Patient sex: M
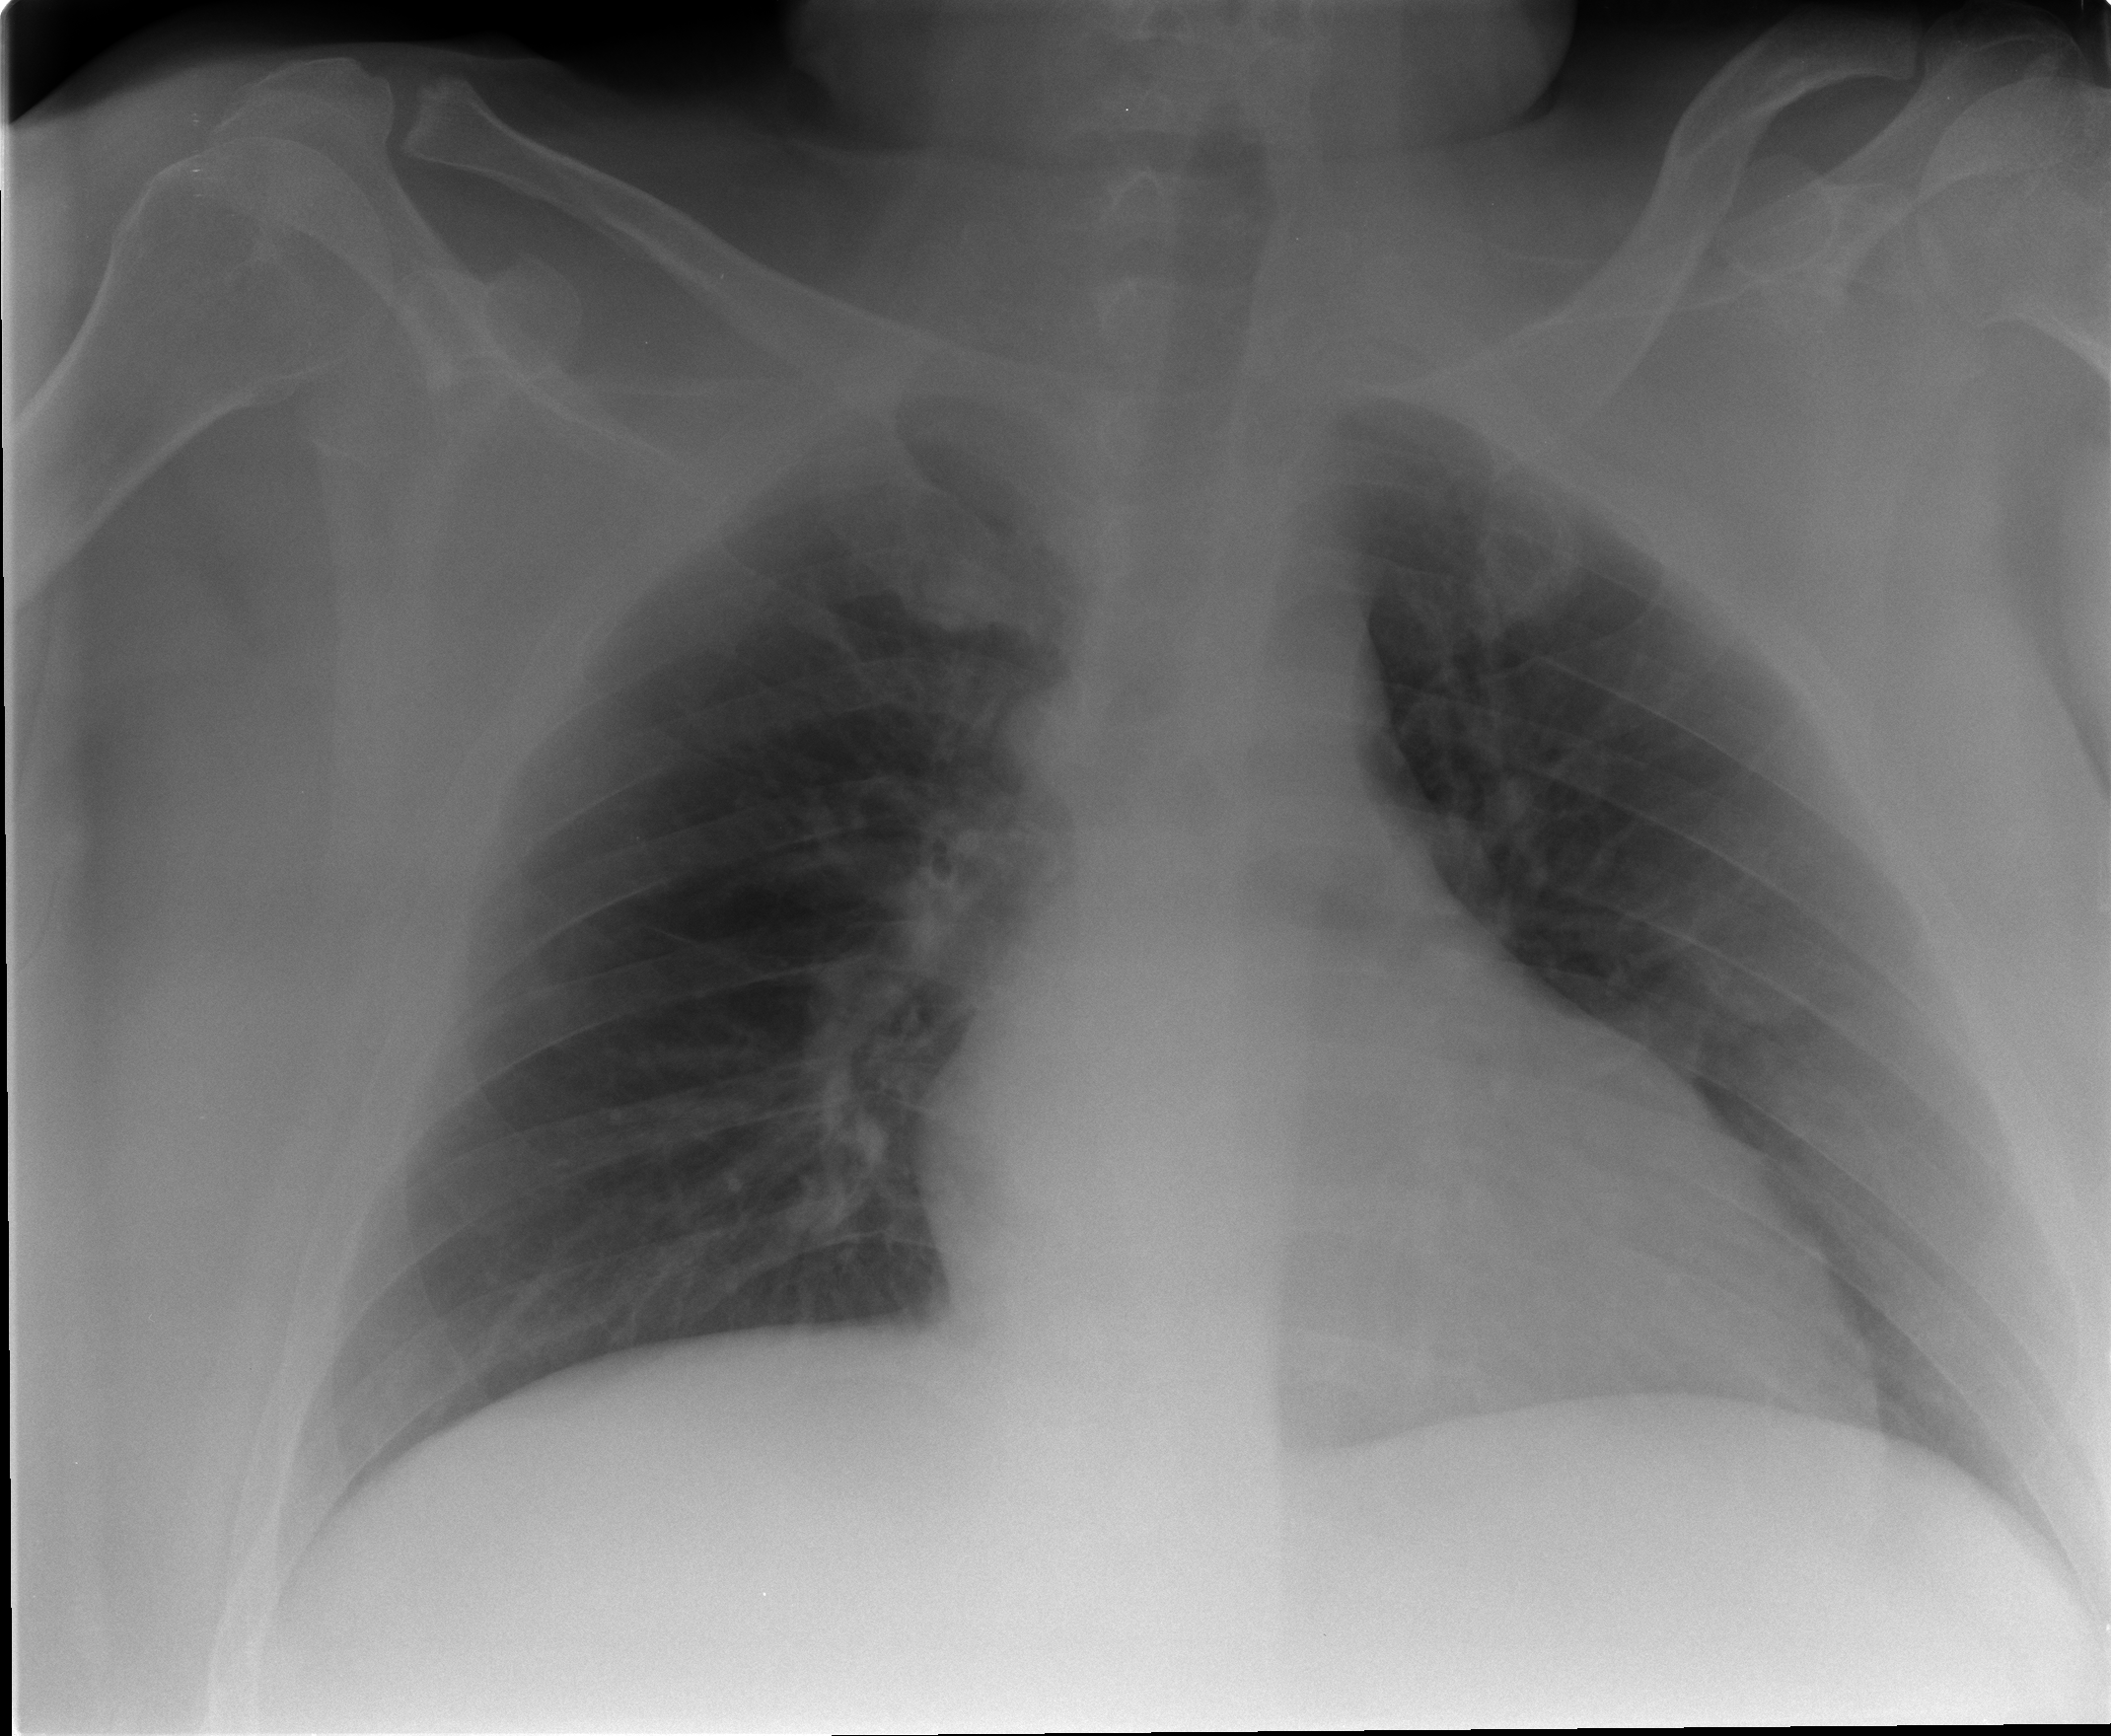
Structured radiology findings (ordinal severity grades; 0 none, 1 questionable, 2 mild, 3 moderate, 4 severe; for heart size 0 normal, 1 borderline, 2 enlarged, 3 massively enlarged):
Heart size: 1
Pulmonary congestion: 0
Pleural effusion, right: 0
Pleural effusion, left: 0
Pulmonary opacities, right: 0
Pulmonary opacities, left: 1
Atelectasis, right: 0
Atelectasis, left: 2